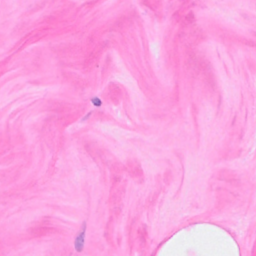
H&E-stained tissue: Breast